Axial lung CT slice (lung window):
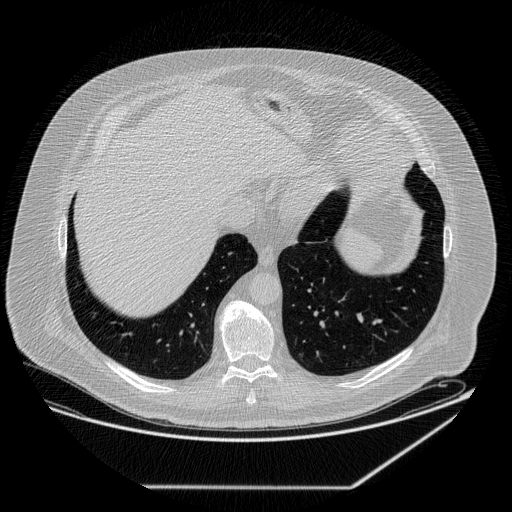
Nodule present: no